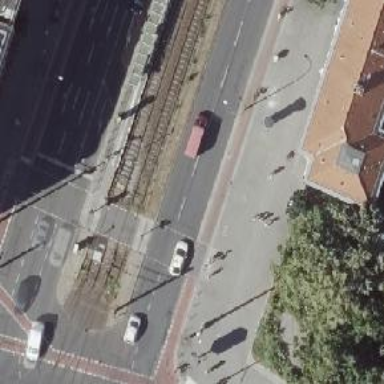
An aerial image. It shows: Tram crossing with traffic signals.